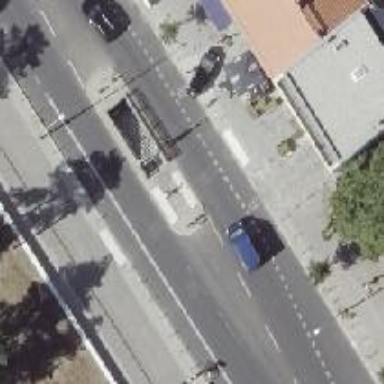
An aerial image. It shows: Asphalt surface with cycle track on the right.